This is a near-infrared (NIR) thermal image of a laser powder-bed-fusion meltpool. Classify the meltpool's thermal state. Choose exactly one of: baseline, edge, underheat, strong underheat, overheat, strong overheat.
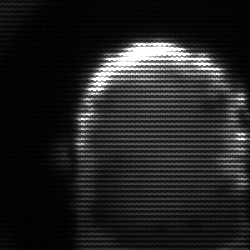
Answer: baseline